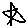
Label: star